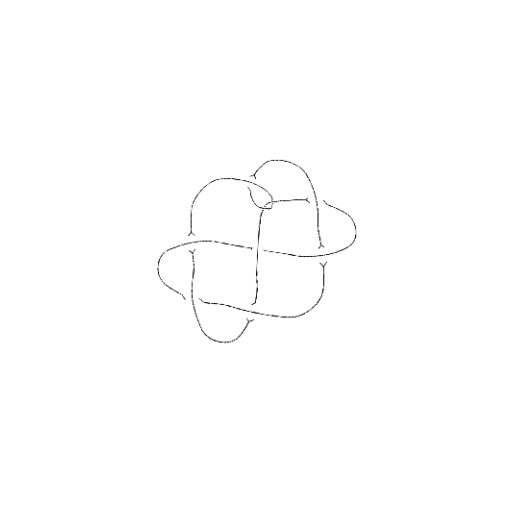
Crossing number: 9